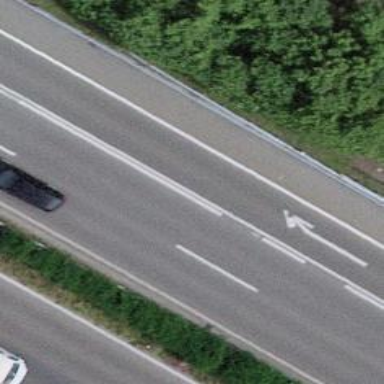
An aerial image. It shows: Motorway junction.